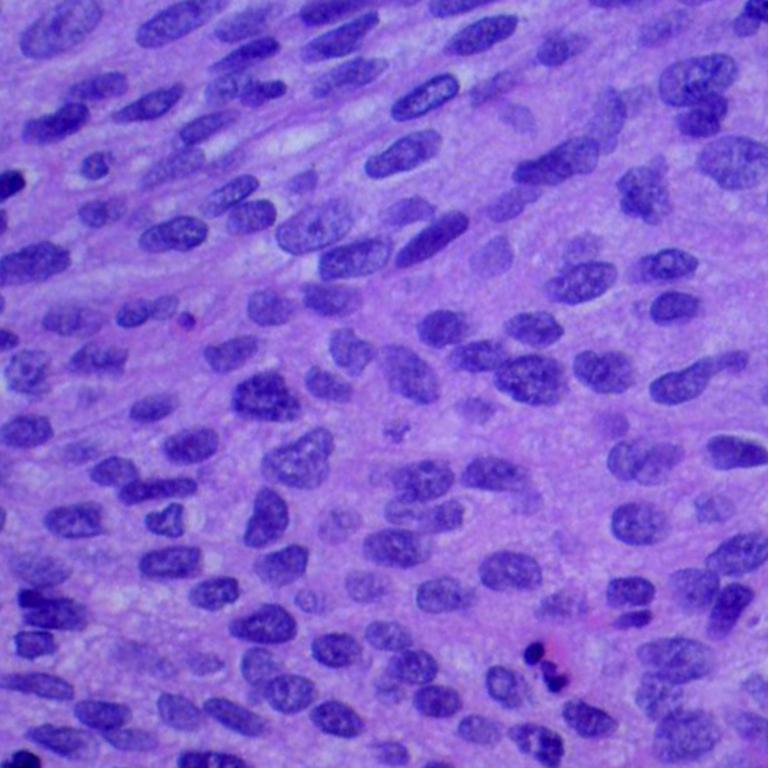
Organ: lung
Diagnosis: squamous carcinomas